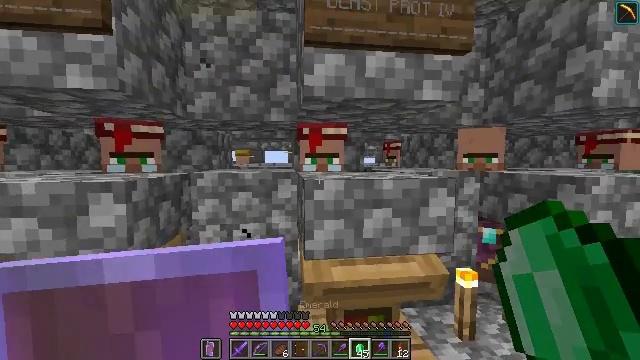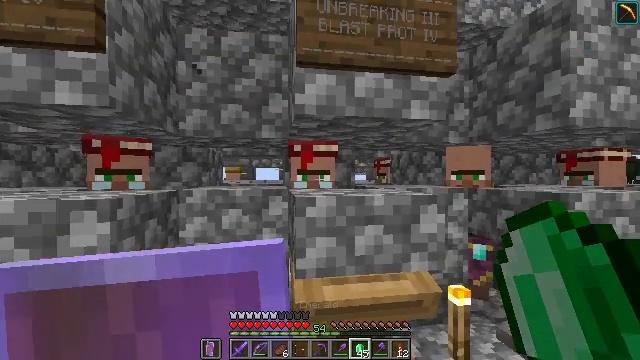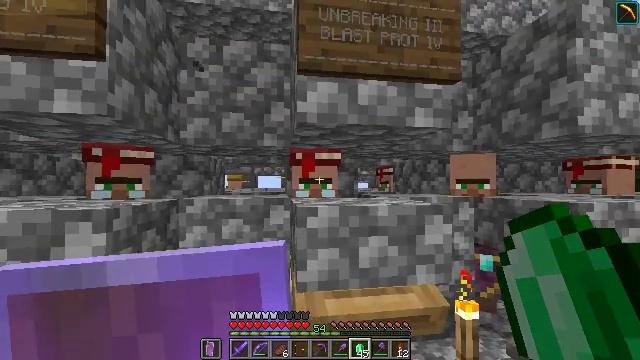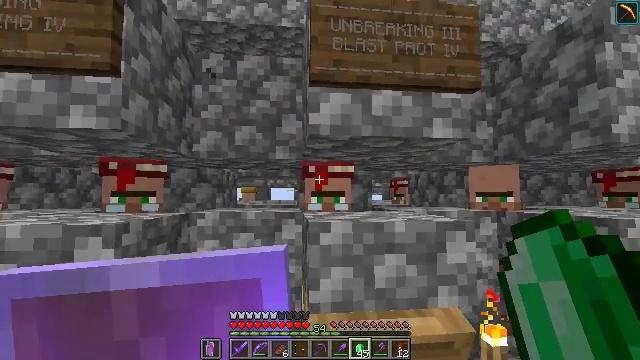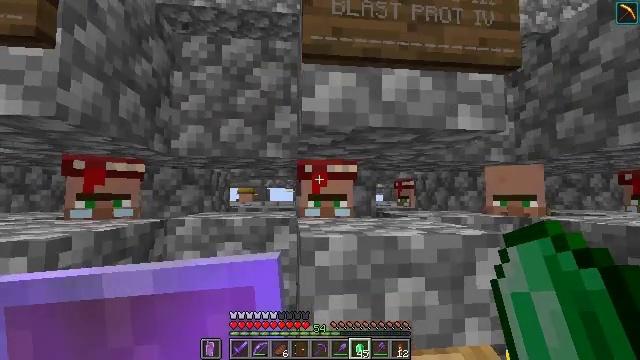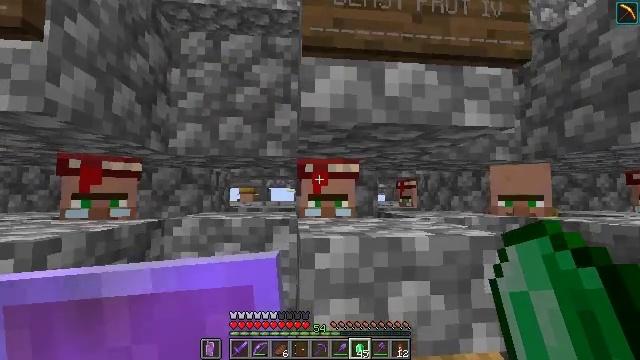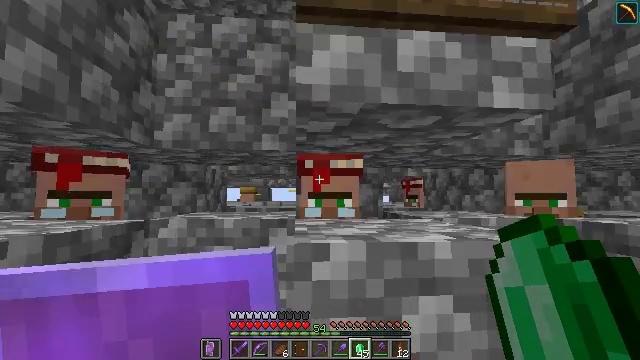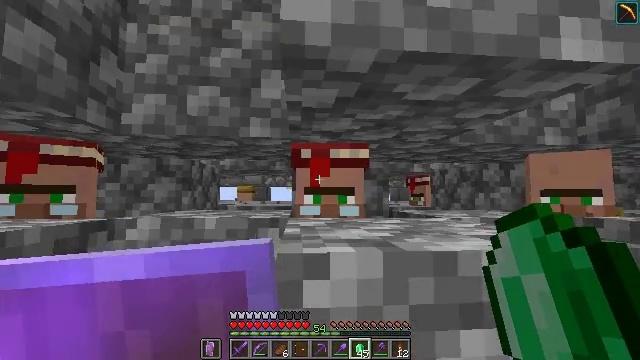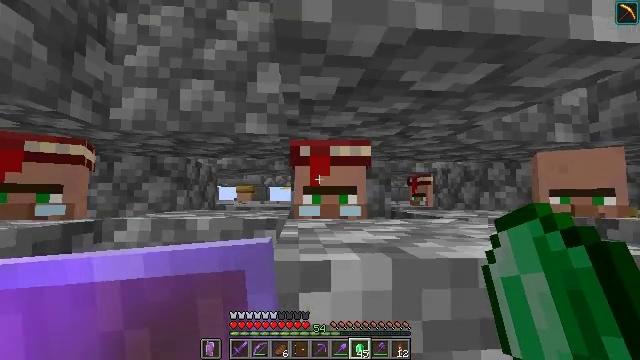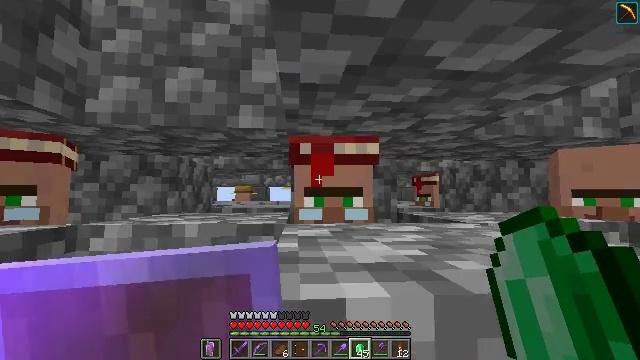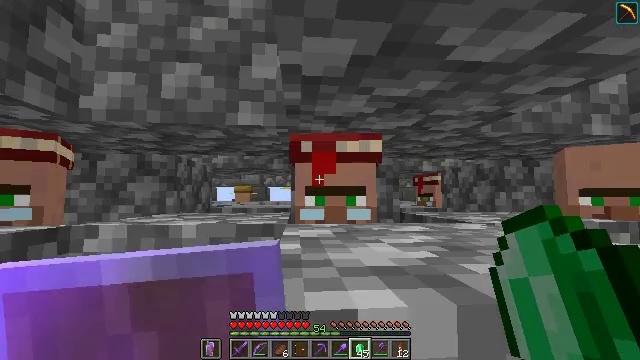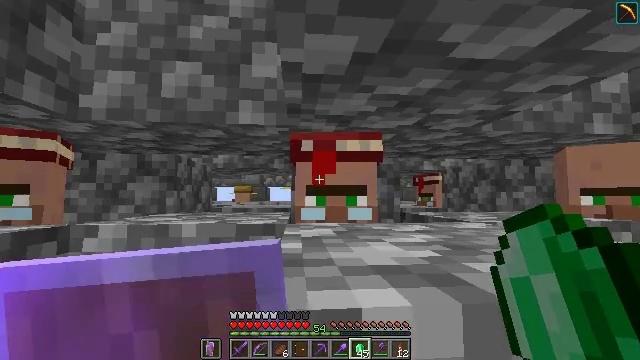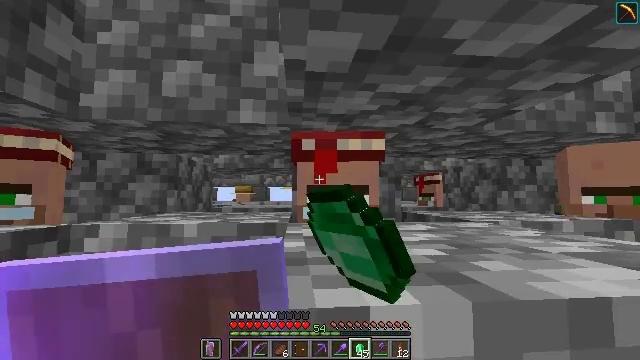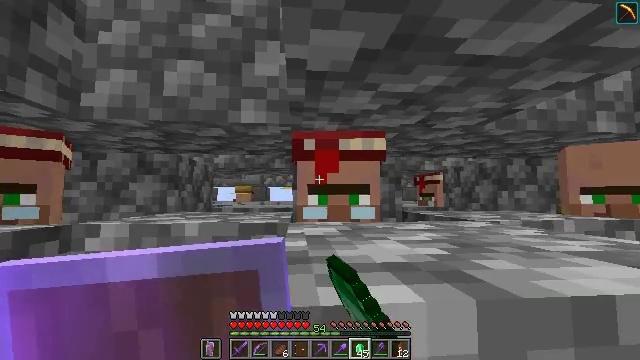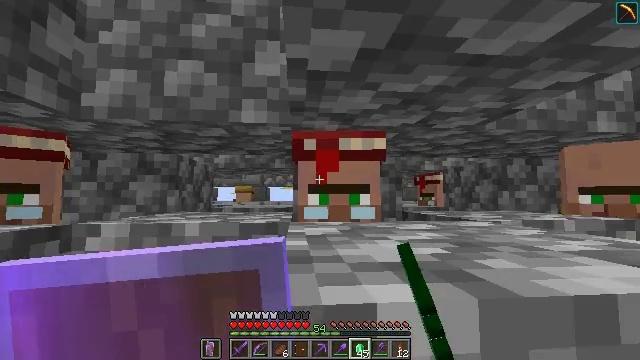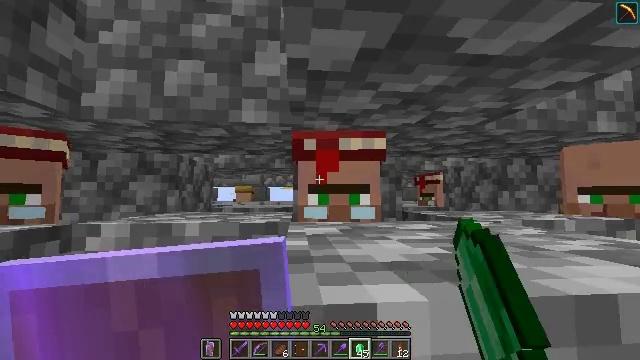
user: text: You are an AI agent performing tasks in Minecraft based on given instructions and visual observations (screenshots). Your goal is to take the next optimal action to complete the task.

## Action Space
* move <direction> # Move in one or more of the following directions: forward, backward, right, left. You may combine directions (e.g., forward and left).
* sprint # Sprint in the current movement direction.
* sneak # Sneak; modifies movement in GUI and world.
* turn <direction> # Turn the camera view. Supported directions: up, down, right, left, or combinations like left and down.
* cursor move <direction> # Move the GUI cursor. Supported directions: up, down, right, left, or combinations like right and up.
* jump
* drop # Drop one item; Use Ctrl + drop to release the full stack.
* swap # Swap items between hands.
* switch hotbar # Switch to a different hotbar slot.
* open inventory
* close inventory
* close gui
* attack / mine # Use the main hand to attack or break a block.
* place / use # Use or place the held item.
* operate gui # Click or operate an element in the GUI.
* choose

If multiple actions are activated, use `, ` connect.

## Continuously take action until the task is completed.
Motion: motion action
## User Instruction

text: craft item air
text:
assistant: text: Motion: turn right and up
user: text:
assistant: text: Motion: move forward, turn up
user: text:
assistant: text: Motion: move forward, turn left and up
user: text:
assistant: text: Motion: move forward
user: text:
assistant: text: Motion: move forward
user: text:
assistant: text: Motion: move forward
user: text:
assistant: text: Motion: move forward
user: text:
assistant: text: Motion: no_op
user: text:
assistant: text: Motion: no_op
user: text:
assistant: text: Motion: no_op
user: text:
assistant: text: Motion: use / place
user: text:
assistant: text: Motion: use / place
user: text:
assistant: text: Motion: use / place
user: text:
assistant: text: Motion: use / place
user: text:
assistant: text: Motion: no_op
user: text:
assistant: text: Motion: no_op
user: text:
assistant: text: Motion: no_op
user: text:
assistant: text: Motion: no_op
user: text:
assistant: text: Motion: no_op
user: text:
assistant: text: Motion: no_op
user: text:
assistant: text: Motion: no_op
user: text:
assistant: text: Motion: no_op
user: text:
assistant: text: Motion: turn left
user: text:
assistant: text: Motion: turn left
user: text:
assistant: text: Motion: turn left
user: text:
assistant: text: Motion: sneak, turn left
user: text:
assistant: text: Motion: sneak, turn left
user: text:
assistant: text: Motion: sneak
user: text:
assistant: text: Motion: sneak
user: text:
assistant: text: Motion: sneak